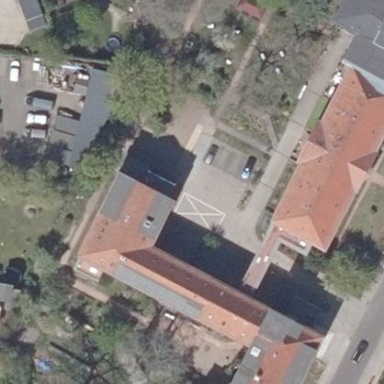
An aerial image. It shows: Building that serves as nursing home.